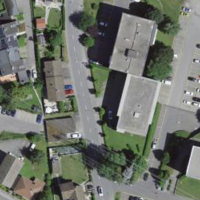
EUNIS habitat code: 54
Species observed at this site:
Vaccinium myrtillus
Corylus avellana